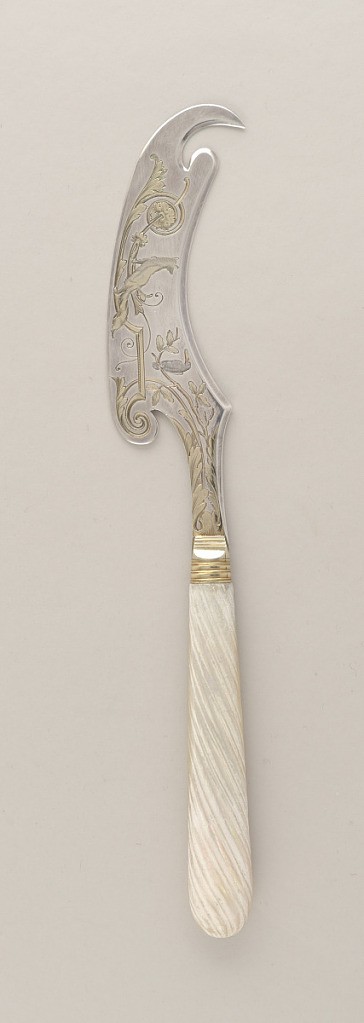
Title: Fruit Knife with Mother-of-Pearl Handle
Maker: François Nicoud, French, active Paris ca. 1875-1890
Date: ca. 1890
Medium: gold plated, silver, mother-of-pearl
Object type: knife
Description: Scimtar or saber-shaped blade with curved shape with swirling pointed tip. Surface gold plated and adorned with engraved foliate decoration. With perched bird and fox among swirling decoration and vine motif deocrating base of blade. Banded gold plated ferrule leads to mother of pearl handle, decorated with carved diagonal fluting, slightly widenning to rounded terminal.